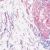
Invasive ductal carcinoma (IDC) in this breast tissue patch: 0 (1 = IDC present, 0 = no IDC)